Question: Following on from <URL>
Is there an easy way to maintain multiple one-to-many relationships which are being used as a pseudo one-to-one.

E.g.
If I have 2 entities, User and Contact, which are related by a FK on each (User.ContactId and Contact.UserID).
What is the best way to maintain that each reference points at the other. It would be wrong for the system to update User with a different contact, but the Contact still references User...
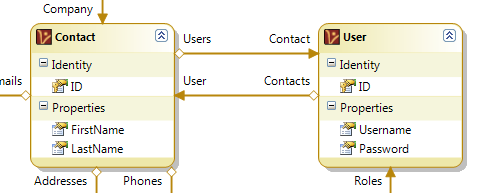
Answer: Most likely you don't need to maintain this at all if you remove one of redundant foreign keys. Your database schema should not allow anomalies like that (userX references contactX but contactX references userY). Conceptually you have one-to-one relationship between user and contact. Why not have one-to-one in NHibernate mappings? If this is because of lazy loading that is <URL> for one-to-one in NHibernate? There is a solution to this problem that does not involve redundant foreign keys in the database.
1) In User mapping define a bogus list. List can have only one or zero items. Zero is treated as NULL (no Contact).
'''
<bag
name="_contact"
table="UserContacts"
lazy="true"
inverse="true"
cascade="all-delete-orphan" >
<key column="UserId" />
<one-to-many class="Contact" />
</bag>
'''
In Contact mapping define one-to-one:
'''
<one-to-one name="_user" class="User" constrained="true" />
'''
In the database you need to have PK Users.Id and one (!) foreign key Contacts.UserID.
2) Another option is to simply have many-to-one in User mapping and one FK Users.ContactId
'''
<many-to-one
name="_contact"
column="ContactId"
cascade="all-delete-orphan"
unique="true"
lazy="proxy"/>
'''
Either way the maintenance that you asked about is not needed and anomalies are not possible.